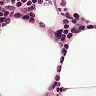
Metastatic tissue present: no